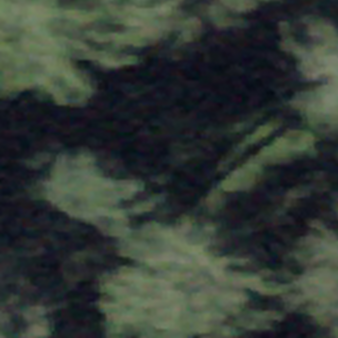
Label: other